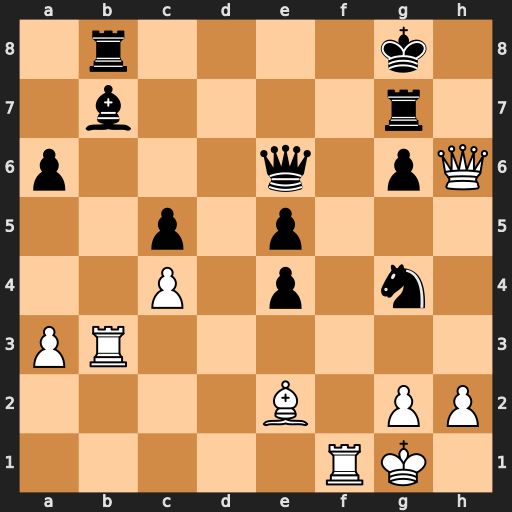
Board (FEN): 1r4k1/1b4r1/p3q1pQ/2p1p3/2P1p1n1/PR6/4B1PP/5RK1
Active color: w
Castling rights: -
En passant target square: -
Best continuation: Bxg4 Qxg4 Rh3